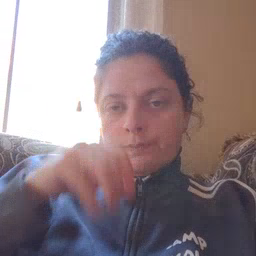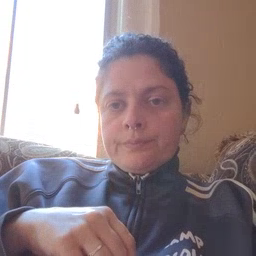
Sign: owl